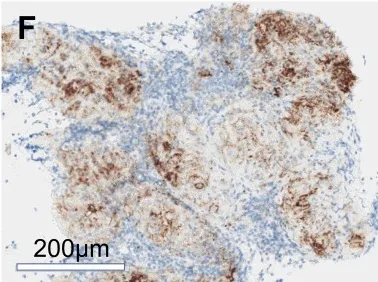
Histology of mediastinal lymphadenopathy and cutaneous lesions. Representative images of immunohistochemical staining for PDL1 in the mediastinal lymph nodes (E, F). High magnification images.
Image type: pathology (immunostaining)